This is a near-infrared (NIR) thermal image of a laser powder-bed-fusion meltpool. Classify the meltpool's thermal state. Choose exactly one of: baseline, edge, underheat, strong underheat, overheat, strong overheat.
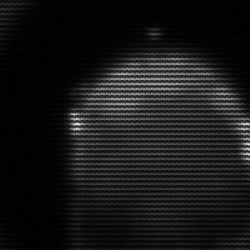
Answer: edge